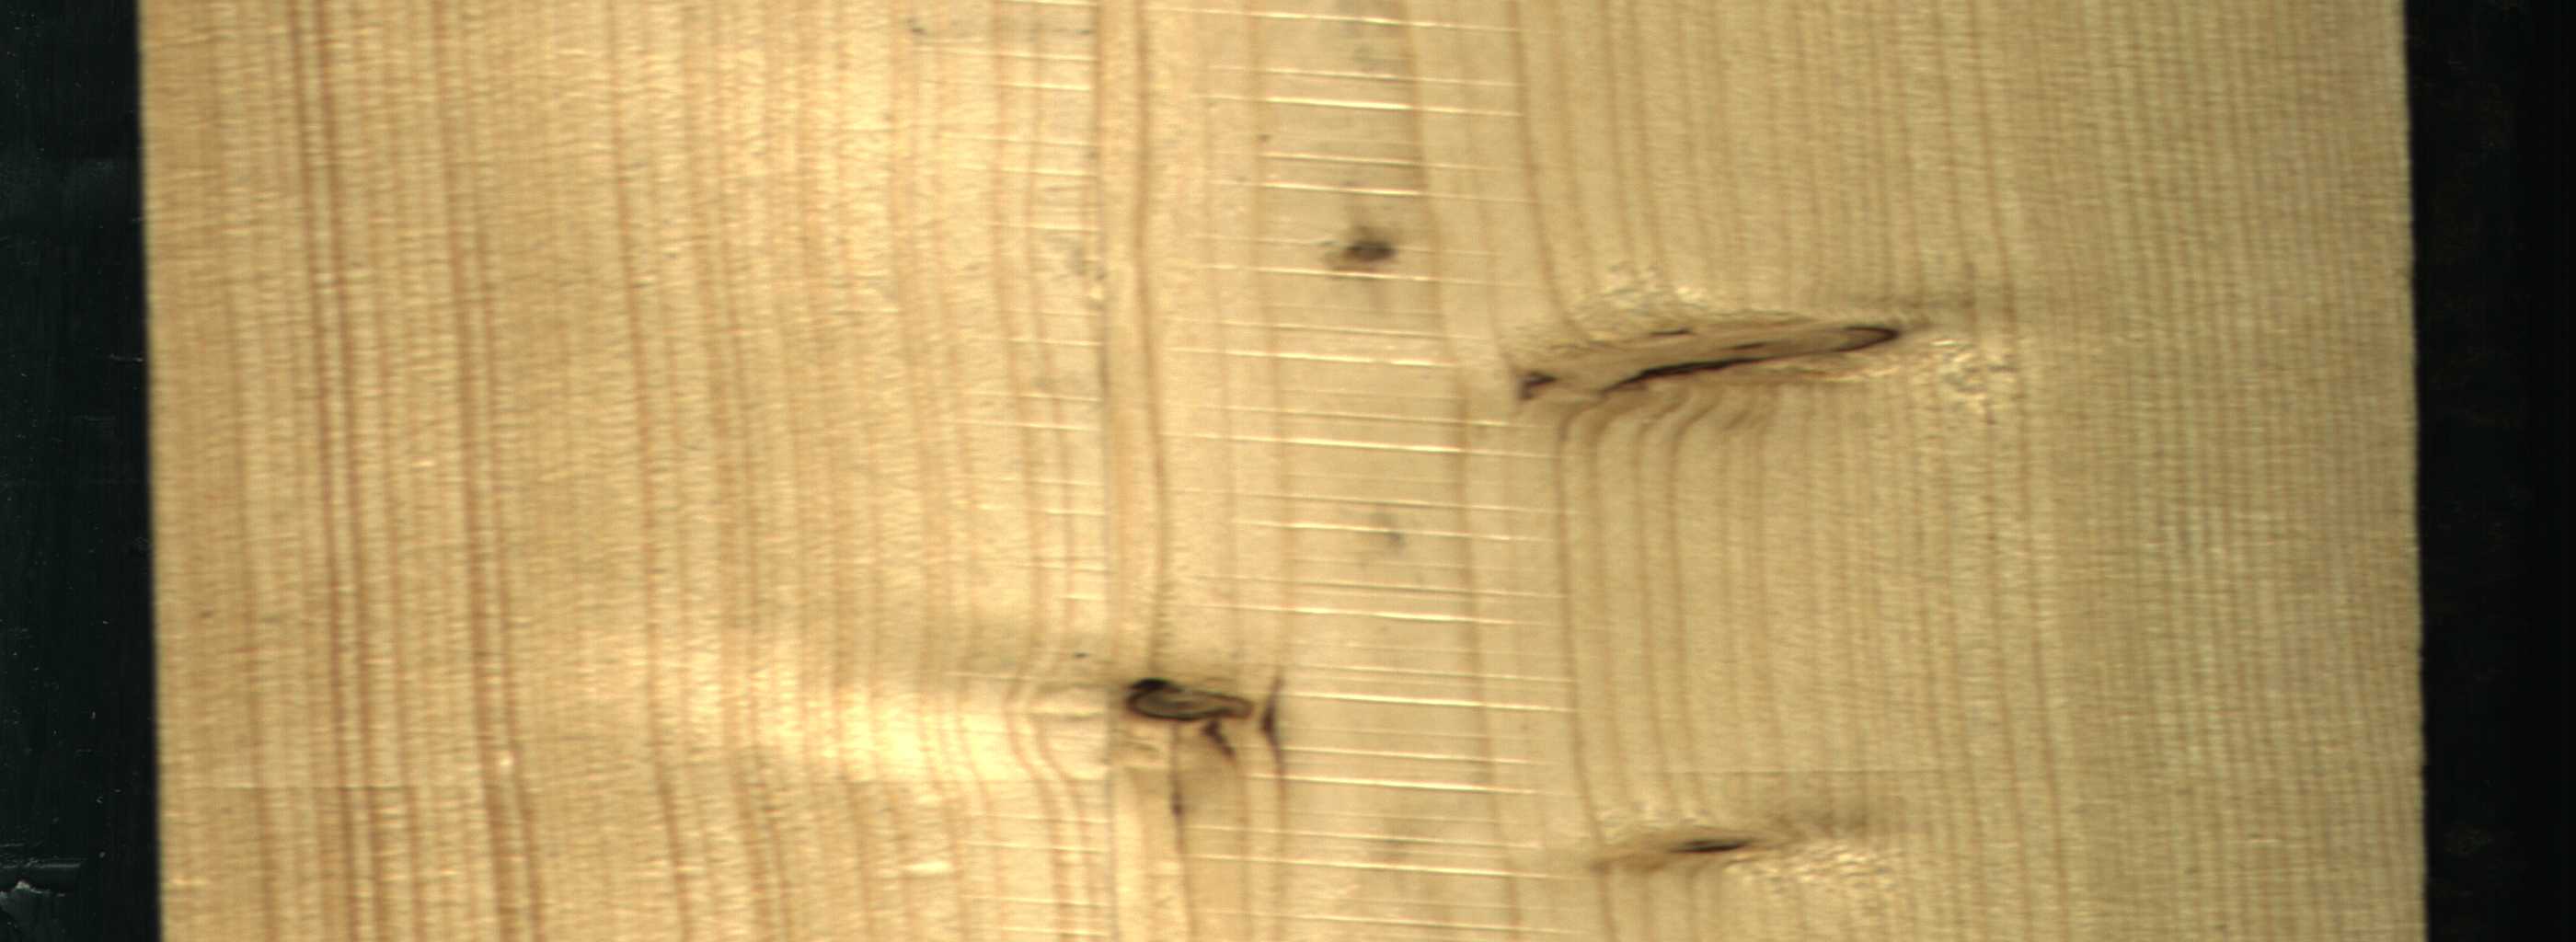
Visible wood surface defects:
Dead_Knot
Dead_Knot
Live_Knot
Live_Knot